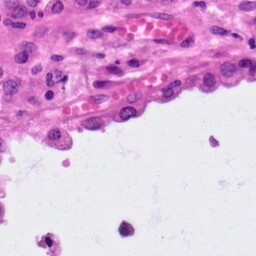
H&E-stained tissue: Lung